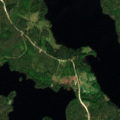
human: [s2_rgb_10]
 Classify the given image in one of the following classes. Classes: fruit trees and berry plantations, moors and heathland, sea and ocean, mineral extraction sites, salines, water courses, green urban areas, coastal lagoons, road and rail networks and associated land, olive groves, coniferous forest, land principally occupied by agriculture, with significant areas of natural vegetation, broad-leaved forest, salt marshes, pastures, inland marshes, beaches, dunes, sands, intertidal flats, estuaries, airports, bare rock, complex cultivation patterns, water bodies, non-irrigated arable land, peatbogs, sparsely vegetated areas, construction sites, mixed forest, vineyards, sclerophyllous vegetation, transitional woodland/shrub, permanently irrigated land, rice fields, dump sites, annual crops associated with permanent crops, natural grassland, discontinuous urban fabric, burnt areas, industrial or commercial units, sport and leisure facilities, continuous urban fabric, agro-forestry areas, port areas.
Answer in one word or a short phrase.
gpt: coniferous forest, mixed forest, water bodies